Question: I'm struggling a bit trying to translate some C# code I wrote a while back into JScript. In the long run I need to open an Excel Workbook, or (if it's already open) bring it to the front. Unlike C#, JScript relies on a shoddy 'ActiveXObject' to get a handle on the Excel application:
'''
var Excel = new ActiveXObject("Excel.Application");
'''
Once you've grabbed the object the API is pretty similar across all languages that the MSDN applies to. However, 'ActiveXObject'.
If I were to use the following code:
'''
var Excel = new ActiveXObject("Excel.Application");
alert(Excel.ActiveSheet === null); // assume alert works as it does in Javascript
'''
and Excel were already open, the alert would come back as 'true'. Furthermore, any variables set with 'new ActiveXObject("Excel.Application")' that haven't been picked up by garbage collection cause a new EXCEL.EXE process to appear:

Needless to say, all of this keeps me from checking if a workbook is already open, and subsequently causes an ugly "would you like to open this read-only" warning to appear. Is there any way around this?
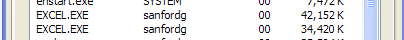
Answer: According to MSDN, you can use <URL> from JScript.
'''
var Excel = GetObject(null, "Excel.Application");
'''